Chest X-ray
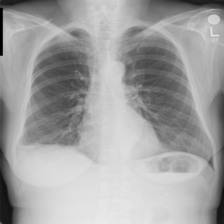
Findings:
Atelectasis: positive
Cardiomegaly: negative
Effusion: negative
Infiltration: negative
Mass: negative
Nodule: negative
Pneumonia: negative
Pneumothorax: negative
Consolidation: negative
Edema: negative
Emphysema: negative
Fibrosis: negative
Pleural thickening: negative
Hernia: negative